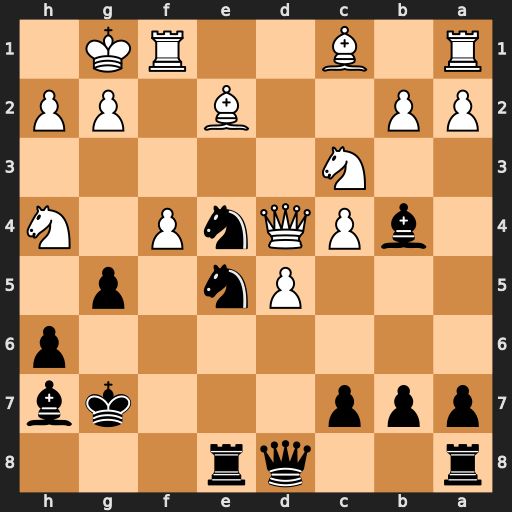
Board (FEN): r2qr3/ppp3kb/7p/3Pn1p1/1bPQnP1N/2N5/PP2B1PP/R1B2RK1
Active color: b
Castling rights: -
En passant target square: -
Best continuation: Bc5 Qxc5 Nxc5